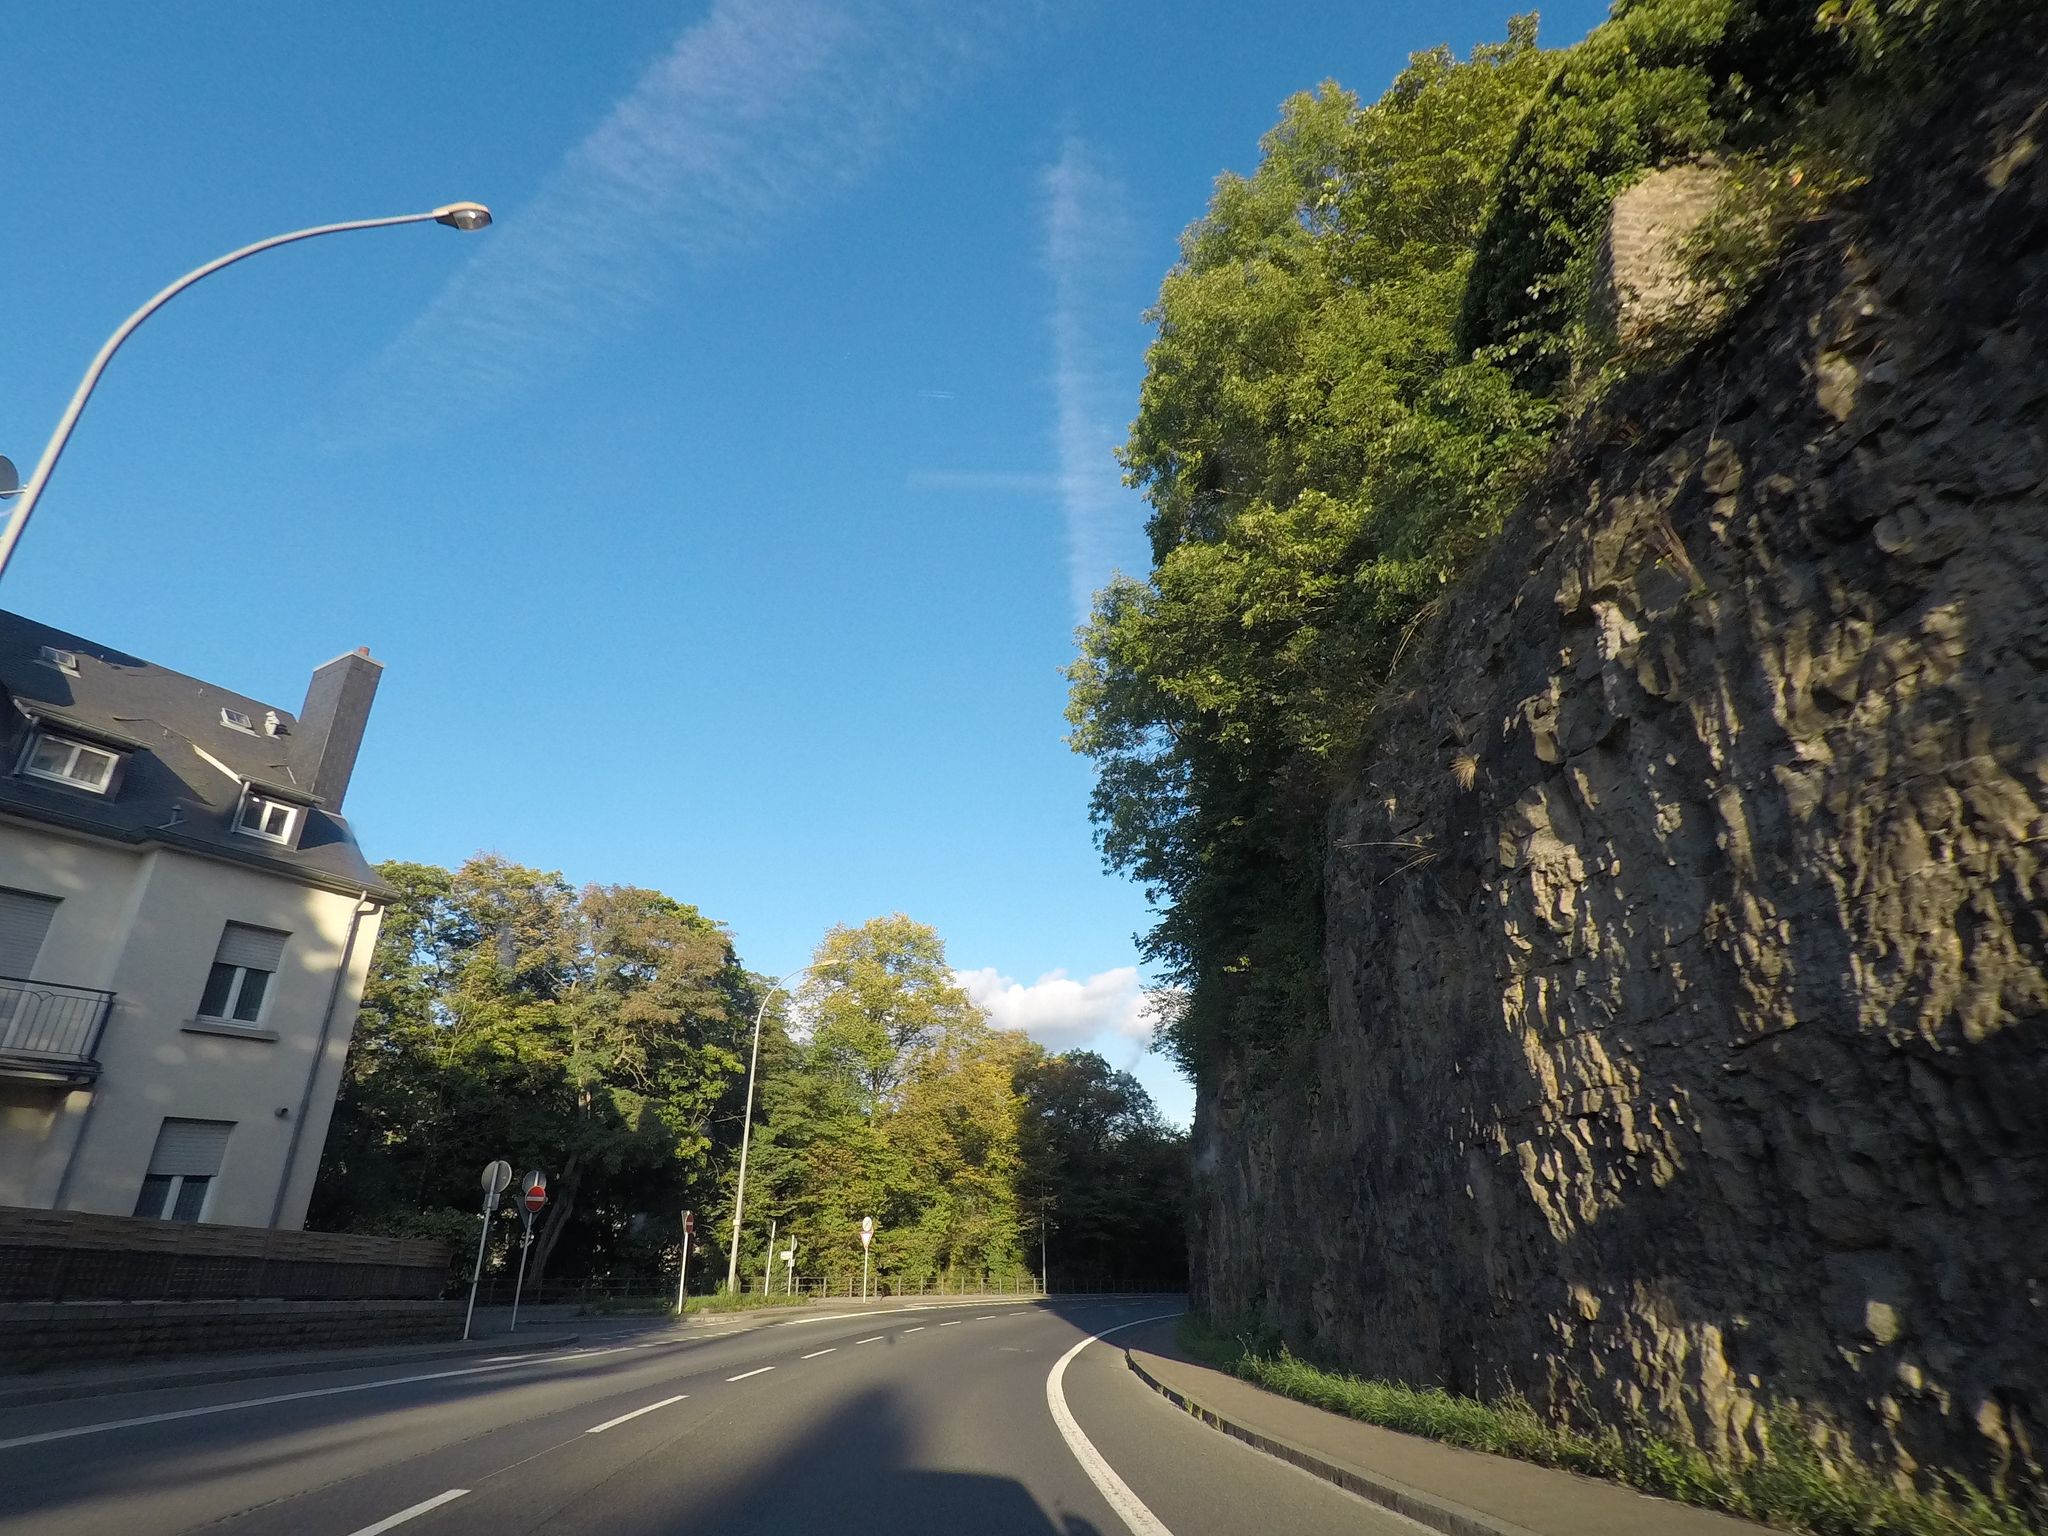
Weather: clear
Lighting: day
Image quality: good
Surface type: driving surface
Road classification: steps, path, residential
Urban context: urban centre
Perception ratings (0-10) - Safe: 0.8, Lively: 6.97, Beautiful: 8.84, Boring: 7.16, Depressing: 8.1, Wealthy: 7.35